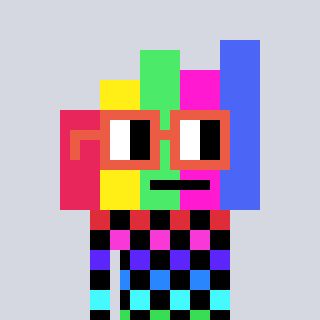
a pixel art character with square orange glasses, a bar chart-shaped head and a red-colored body on a cool background